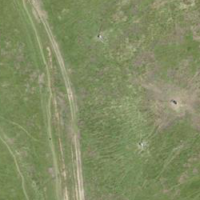
EUNIS habitat code: 23
Species observed at this site:
Gentianella campestris